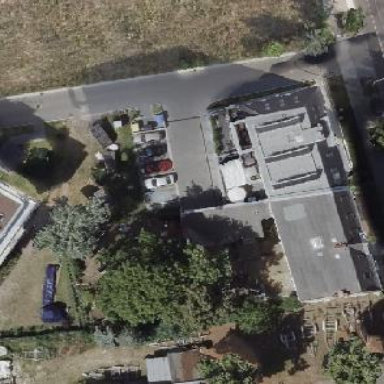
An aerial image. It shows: Unique apartment building with double saltbox roof shape.